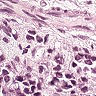
Metastatic tissue present: yes